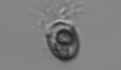
Label: Balanion